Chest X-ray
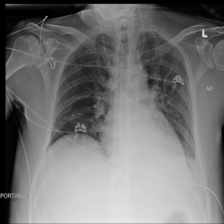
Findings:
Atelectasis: positive
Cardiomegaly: negative
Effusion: negative
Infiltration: negative
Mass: negative
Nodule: negative
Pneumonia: negative
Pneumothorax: negative
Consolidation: negative
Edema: negative
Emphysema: negative
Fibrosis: negative
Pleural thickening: negative
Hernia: negative